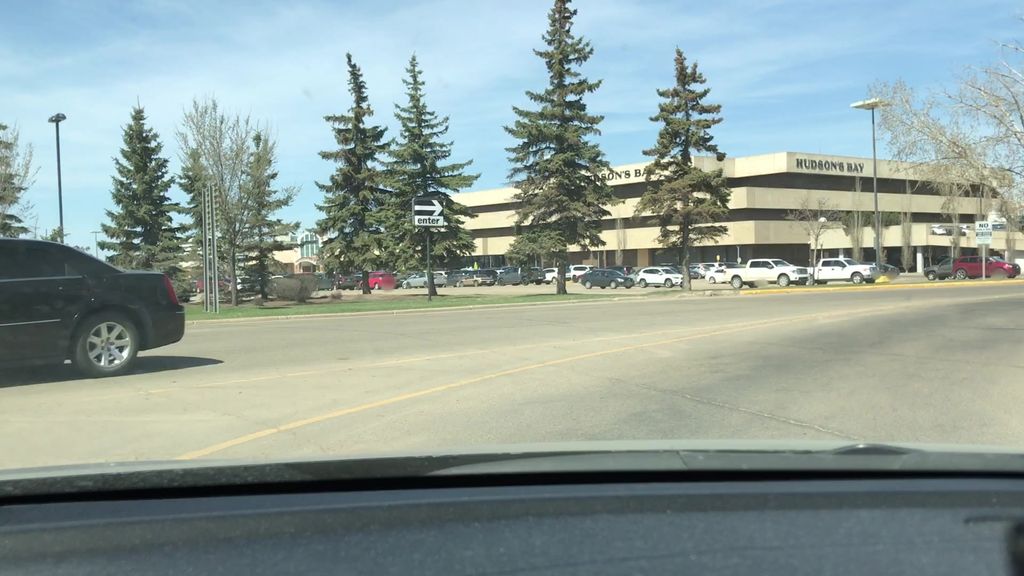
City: edmonton